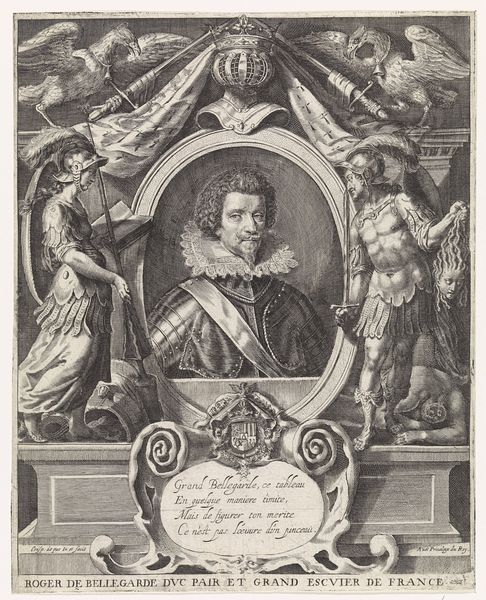
Titel: Portret van Roger de Saint-Lary de Bellegarde
Künstler: Crispijn van de (II) Passe
Standort: Amsterdam
Institution: Rijksmuseum
Schlagwörter: adler, kopf, mann, vogel, weiß, gelb, grau, holz, schwarz, zeichnung, hochformat, band, barock, kragen, sockel, bild, porträt, öl, haare, krone, locken, oval, schärpe, schrift, figuren, soldaten, inschrift, ornamente, rüschen, unterschrift, buch, druck, schwarz-weiß, radierung, schwert, helm, ritter, rüstung, wappen, helme, garde, fanfare, emblem, perser, schirft, attribute, roger, bogel, bellegarde, grand bellegarde